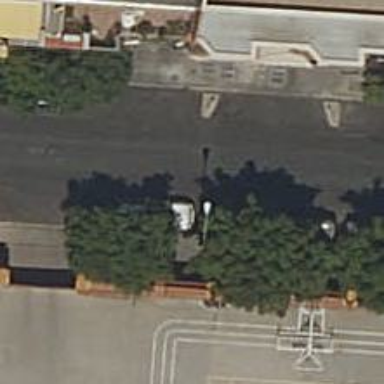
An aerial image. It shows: Motorcycle parking area.